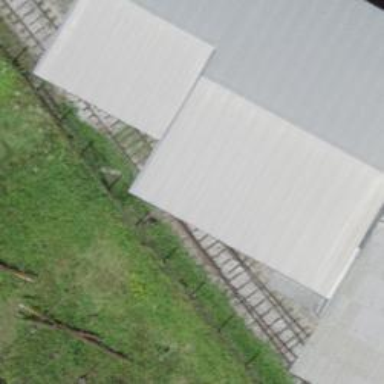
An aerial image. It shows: Railway yard with one track.